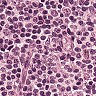
Metastatic tissue present: no